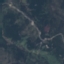
Land use / land cover class: HerbaceousVegetation